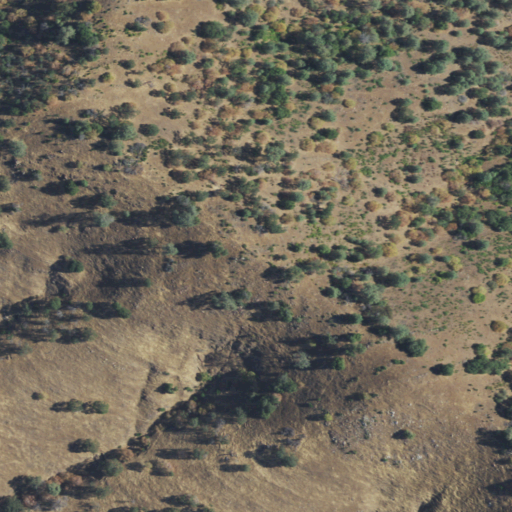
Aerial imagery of mountain in California named Ward Mountain containing grassland, shrub, evergreen forest, and deciduous forest